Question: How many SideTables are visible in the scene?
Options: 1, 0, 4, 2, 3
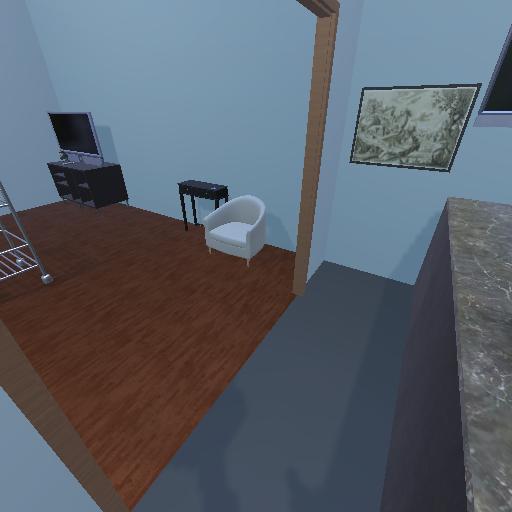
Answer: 1